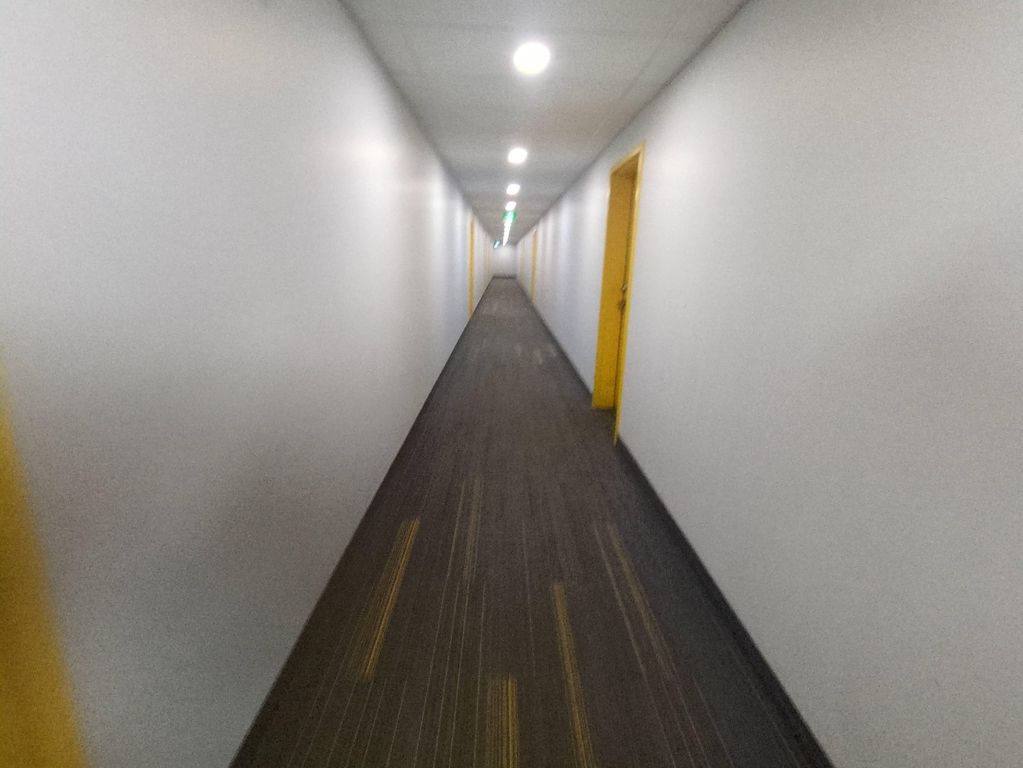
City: quebec_city